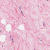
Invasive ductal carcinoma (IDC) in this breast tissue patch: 0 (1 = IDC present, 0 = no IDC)